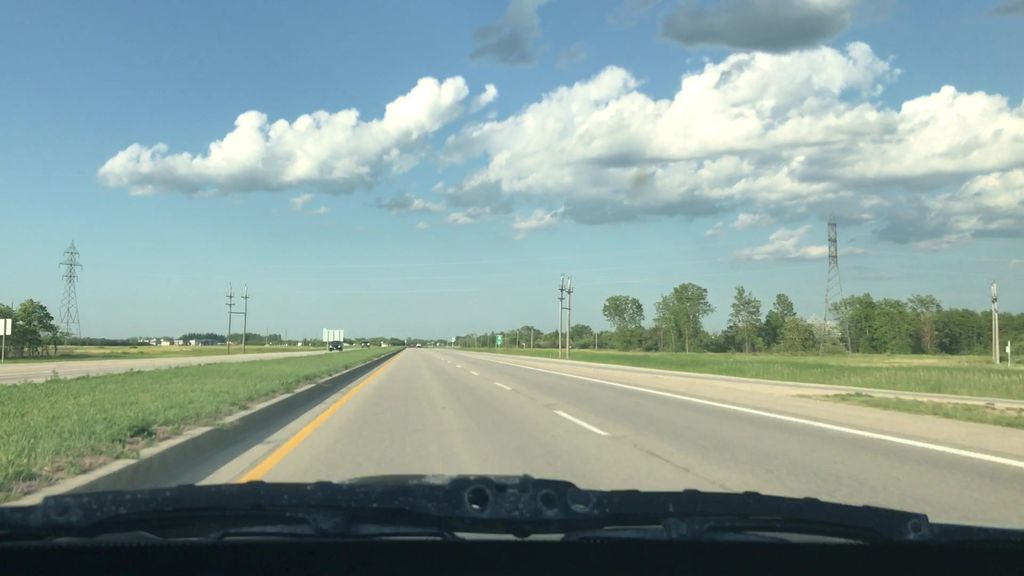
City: winnipeg